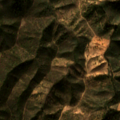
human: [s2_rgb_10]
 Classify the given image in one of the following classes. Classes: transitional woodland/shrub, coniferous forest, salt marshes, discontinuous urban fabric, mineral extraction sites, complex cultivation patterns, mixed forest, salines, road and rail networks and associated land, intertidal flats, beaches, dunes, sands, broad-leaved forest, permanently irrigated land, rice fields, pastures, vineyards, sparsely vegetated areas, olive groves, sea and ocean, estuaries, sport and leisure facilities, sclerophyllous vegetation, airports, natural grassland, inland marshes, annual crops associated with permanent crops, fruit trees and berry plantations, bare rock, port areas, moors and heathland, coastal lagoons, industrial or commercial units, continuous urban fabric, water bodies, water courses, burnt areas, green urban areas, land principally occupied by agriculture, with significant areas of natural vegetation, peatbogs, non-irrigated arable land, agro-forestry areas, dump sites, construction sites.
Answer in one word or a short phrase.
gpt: agro-forestry areas, broad-leaved forest, transitional woodland/shrub